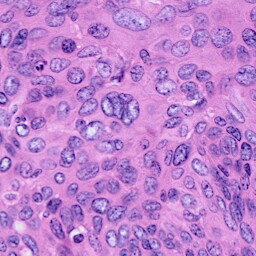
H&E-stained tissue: Cervix